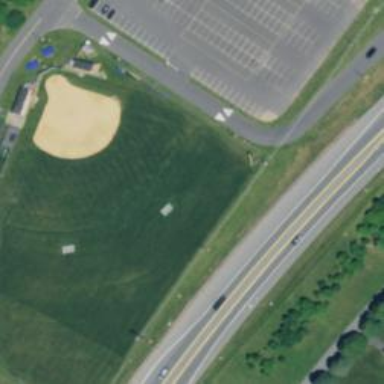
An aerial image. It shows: Baseball pitch for leisure land.